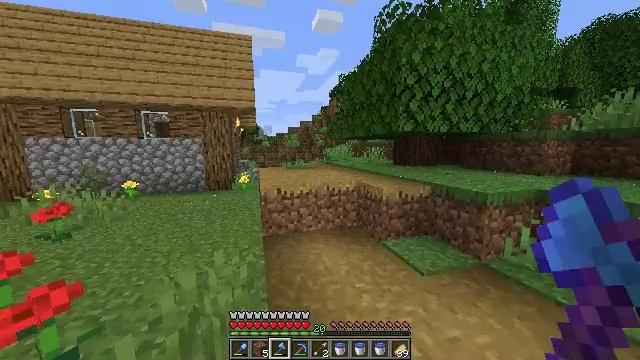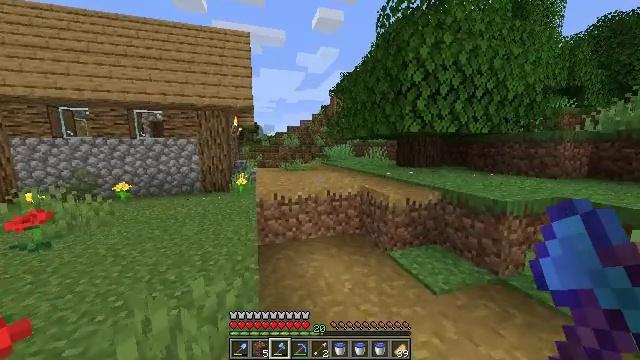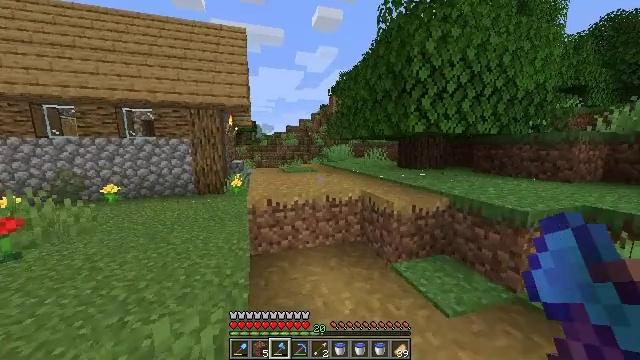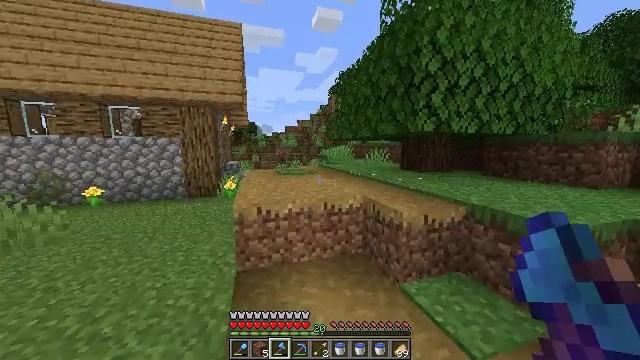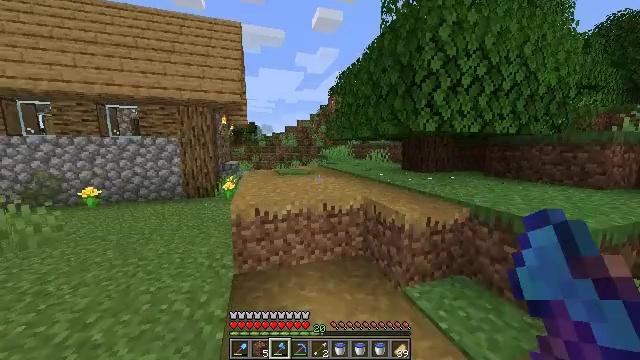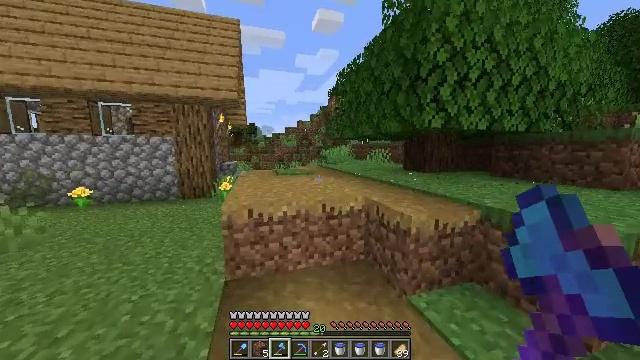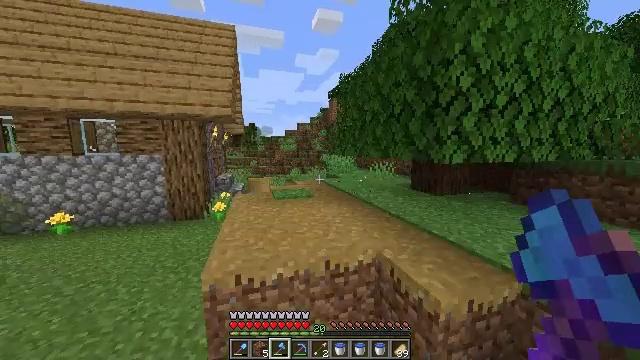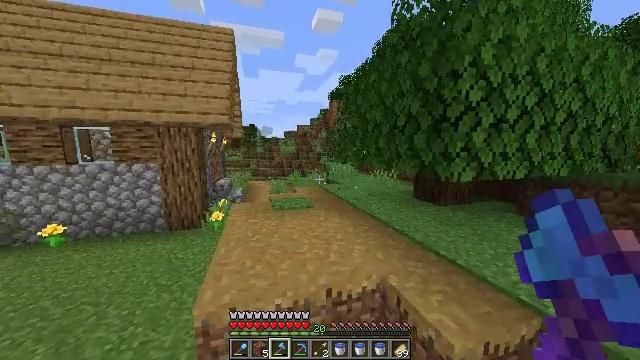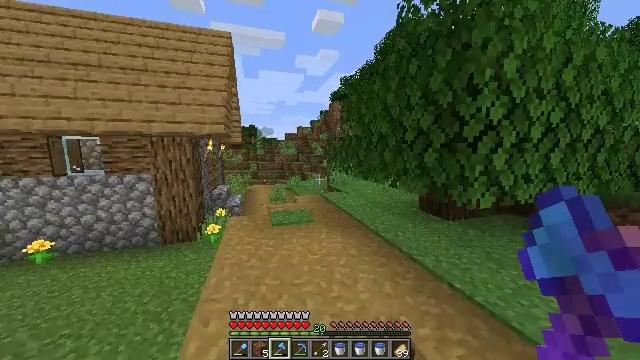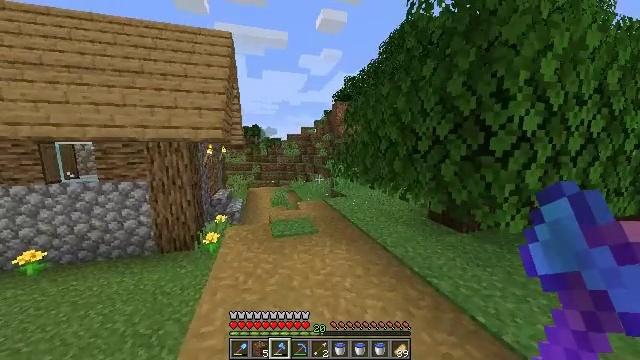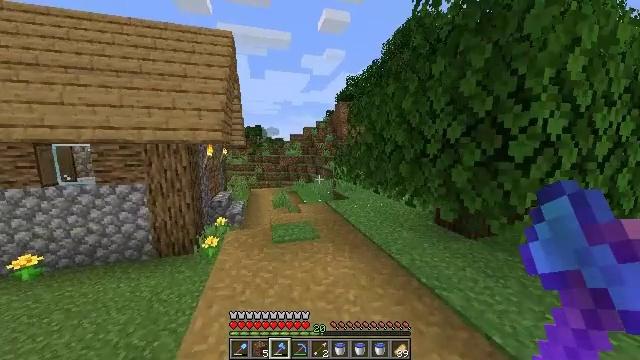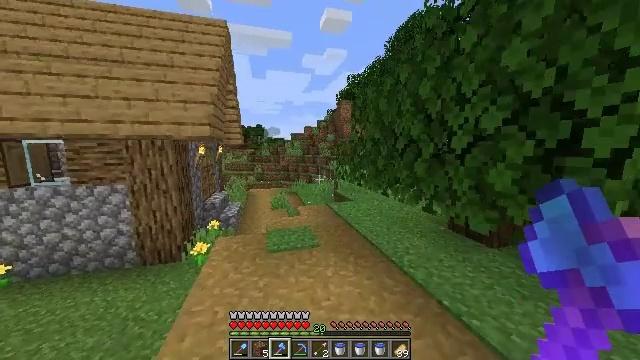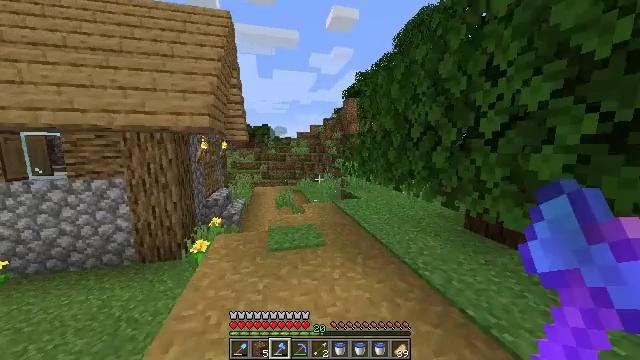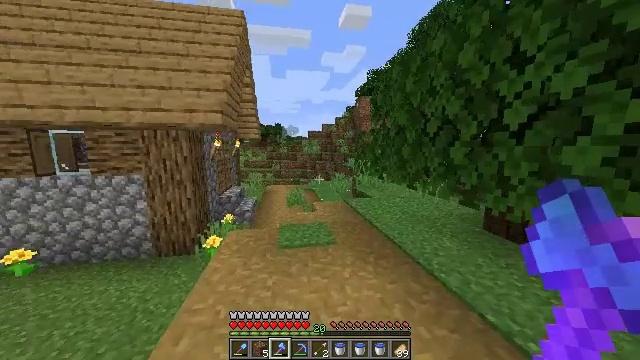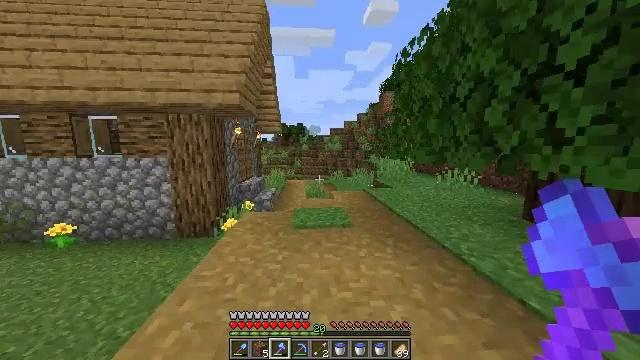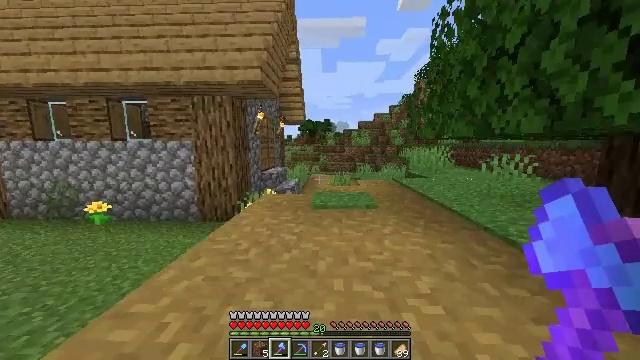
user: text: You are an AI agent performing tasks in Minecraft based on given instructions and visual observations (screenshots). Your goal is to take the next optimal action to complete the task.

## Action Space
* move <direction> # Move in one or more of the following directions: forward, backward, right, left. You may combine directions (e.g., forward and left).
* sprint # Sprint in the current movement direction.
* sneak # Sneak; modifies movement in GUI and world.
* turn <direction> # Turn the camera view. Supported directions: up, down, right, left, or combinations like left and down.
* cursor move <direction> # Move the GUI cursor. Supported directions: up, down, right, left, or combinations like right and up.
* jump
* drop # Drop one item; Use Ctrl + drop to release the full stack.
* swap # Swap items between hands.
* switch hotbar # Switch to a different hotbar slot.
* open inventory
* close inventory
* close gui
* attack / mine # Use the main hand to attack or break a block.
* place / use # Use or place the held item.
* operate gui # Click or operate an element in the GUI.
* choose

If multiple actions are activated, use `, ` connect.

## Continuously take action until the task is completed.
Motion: motion action
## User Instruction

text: Break the blast furnace block.
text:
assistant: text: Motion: move forward, sprint
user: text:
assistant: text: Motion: move forward, sprint
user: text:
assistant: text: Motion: move forward
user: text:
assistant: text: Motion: move forward
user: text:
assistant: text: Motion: move forward, jump
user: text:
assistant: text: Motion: move forward, jump
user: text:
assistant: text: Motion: move forward, jump
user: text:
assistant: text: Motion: move forward, jump
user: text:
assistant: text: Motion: move forward, jump
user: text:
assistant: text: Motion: move forward, jump
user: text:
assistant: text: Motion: move forward, jump
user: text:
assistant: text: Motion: move forward, turn left, jump
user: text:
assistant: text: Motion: move forward, turn left, jump
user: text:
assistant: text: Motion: move forward, turn left, jump
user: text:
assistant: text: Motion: move forward, turn left, jump
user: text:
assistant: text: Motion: move forward, sprint, turn left, jump
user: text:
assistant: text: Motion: move forward, sprint, turn left, jump
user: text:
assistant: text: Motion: move forward, sprint, turn left, jump
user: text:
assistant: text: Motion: move forward, sprint, jump
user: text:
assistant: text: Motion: move forward, jump
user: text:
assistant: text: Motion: move forward, jump
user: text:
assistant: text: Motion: move forward, jump
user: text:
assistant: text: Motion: move forward, turn right and down, jump
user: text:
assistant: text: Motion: move forward, turn right and down, jump
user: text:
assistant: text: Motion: move forward, sprint, turn right, jump
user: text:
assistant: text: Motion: move forward, sprint, jump
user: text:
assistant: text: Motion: move forward, sprint, jump
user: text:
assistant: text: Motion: move forward, sprint, jump
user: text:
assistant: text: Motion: move forward, jump
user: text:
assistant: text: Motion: move forward, jump